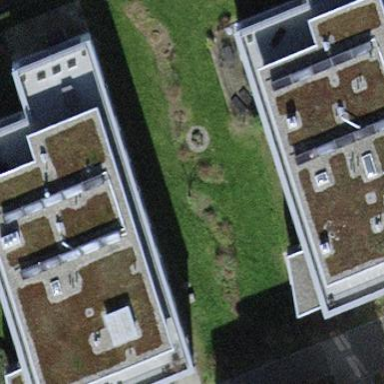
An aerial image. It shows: Flat-roofed building.